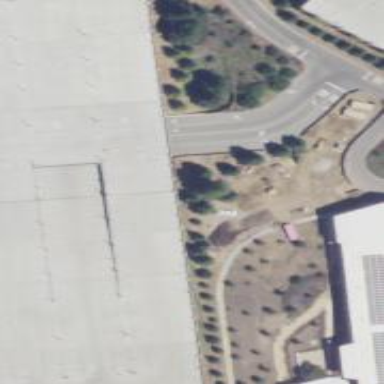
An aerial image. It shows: Multi-storey parking lot with asphalt surface.